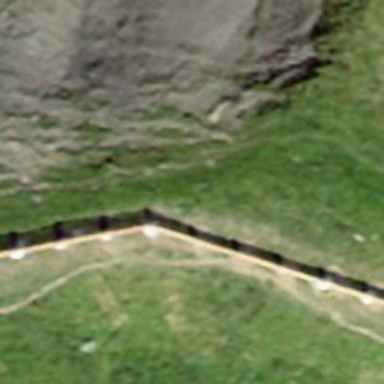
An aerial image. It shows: Wooden fence.